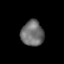
Tissue: lung
Cell type: Epithelial cells
Senescence score: 0.2152
Nuclear area (px): 560
Mean DAPI intensity: 110.9